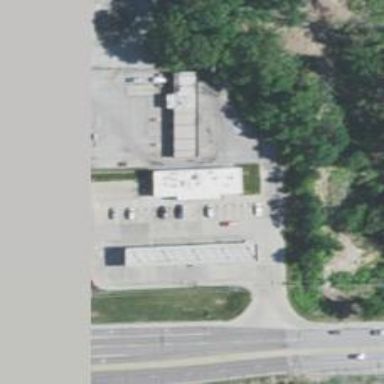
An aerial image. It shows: Convenience shop.